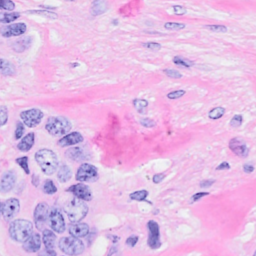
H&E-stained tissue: Breast